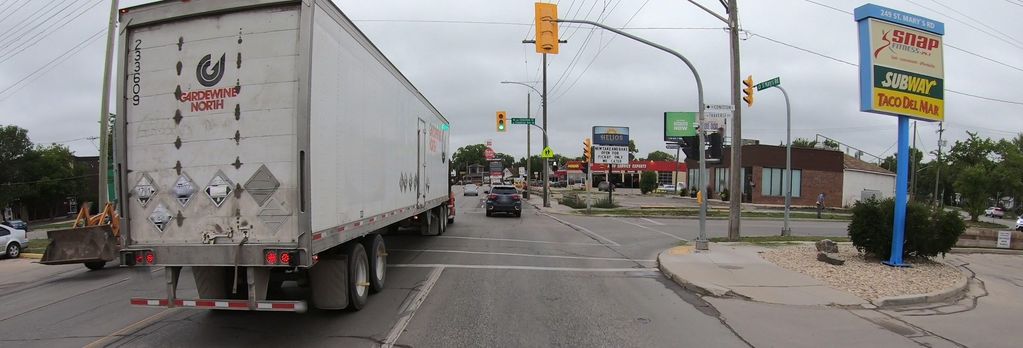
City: winnipeg